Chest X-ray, PA view. Patient: 46 years old, sex M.
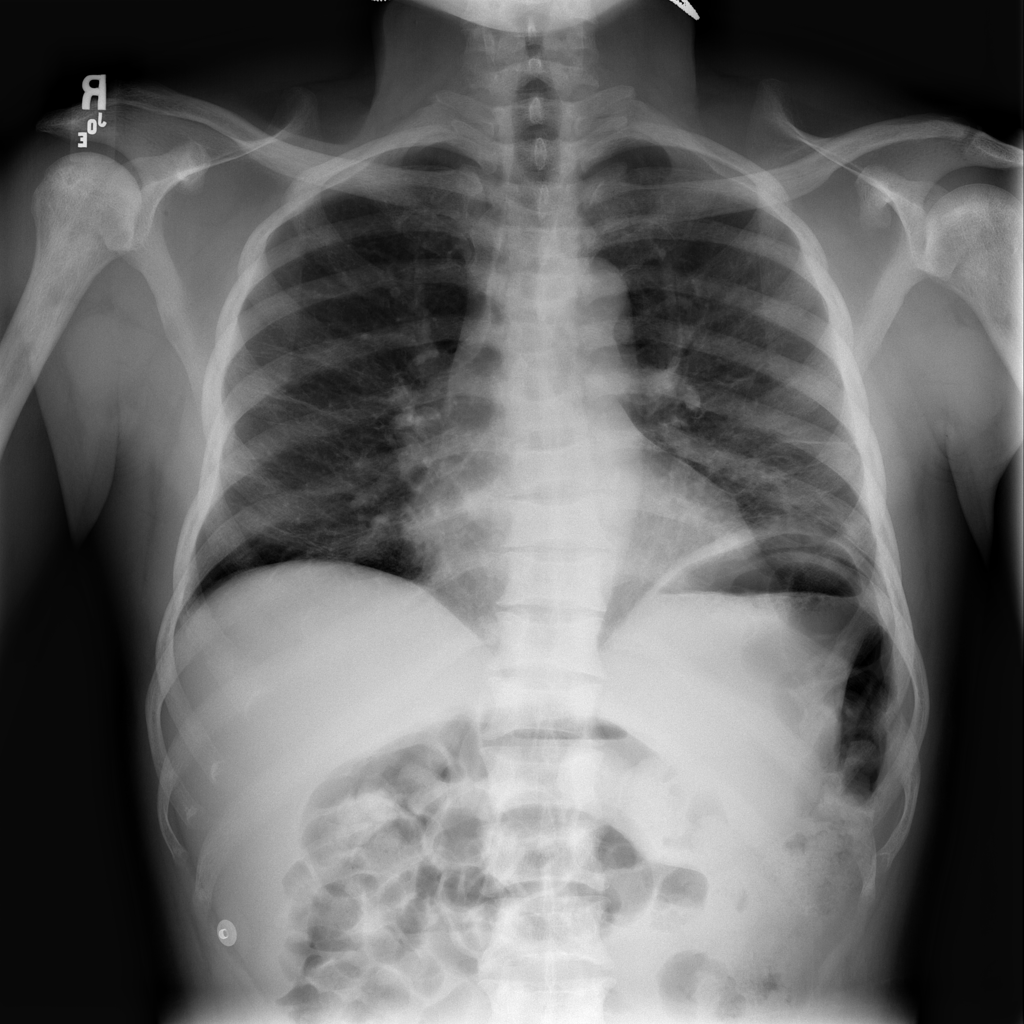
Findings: Consolidation